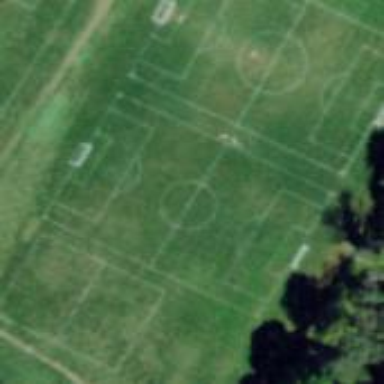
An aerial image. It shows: Lacrosse pitch for leisure land activities.